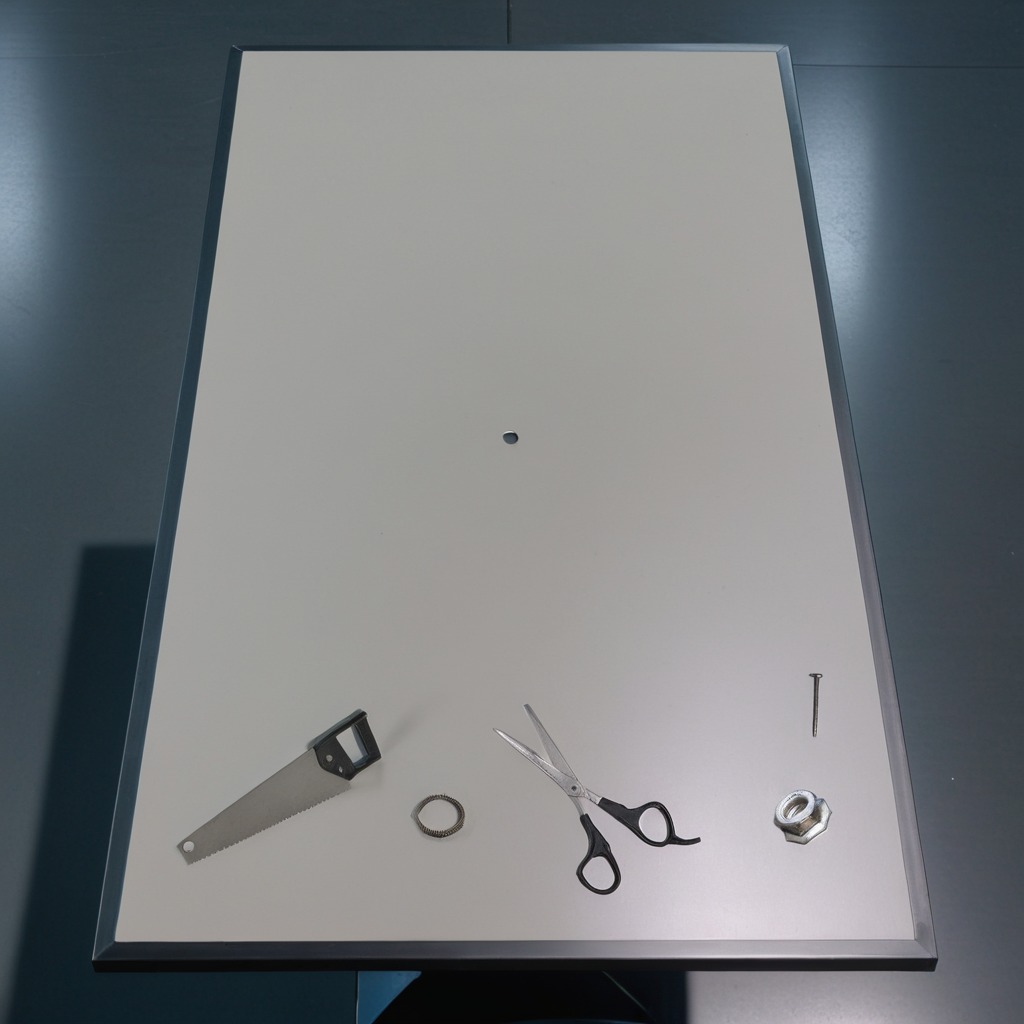
A flat metal washer, an iron nail, a handheld metal saw, a metal nut, and a pair of scissors are lying on the tabletop.